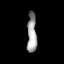
Tissue: prostate
Cell type: T cells
Senescence score: 0.3273
Nuclear area (px): 373
Mean DAPI intensity: 156.389